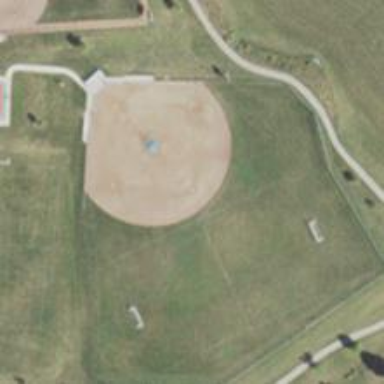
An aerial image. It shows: Baseball pitch for leisure and sports activities.